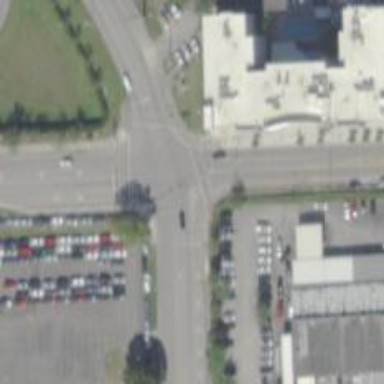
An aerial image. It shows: Crossing with marked lines on the road.